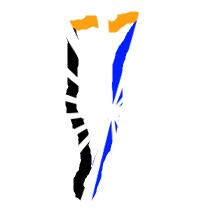
Shape: triangle